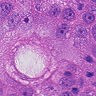
Metastatic tissue present: yes